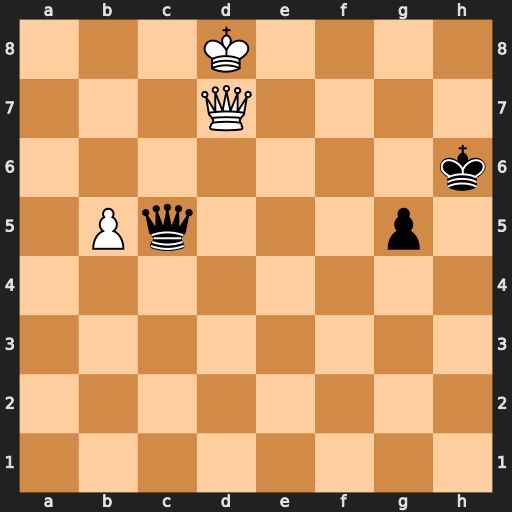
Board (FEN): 3K4/3Q4/7k/1Pq3p1/8/8/8/8
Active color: w
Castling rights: -
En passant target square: -
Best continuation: Qc6+ Qxc6 bxc6